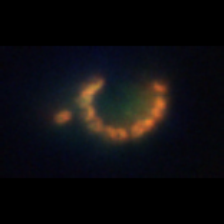
Taxon: Chaetoceros
Group: Diatoms